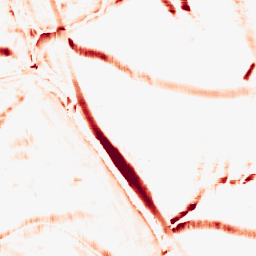
Category: morphological
Decomposition family: morphological_square
Decomposition parameters: operation: opening
size: 15
Upsampling method: bilinear
Upsampling parameters: scale: 8
Upsampling scale: 8